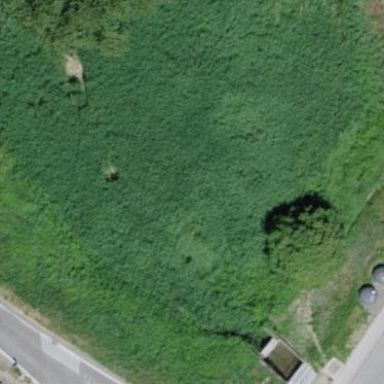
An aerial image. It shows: Wetland area dominated by reedbeds.